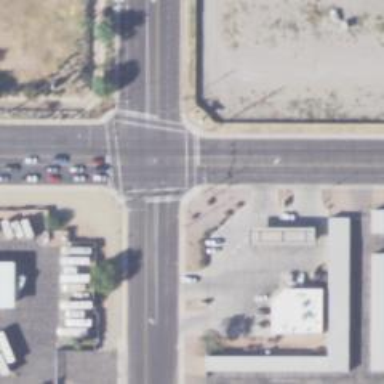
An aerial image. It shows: Solid stop line on the road.